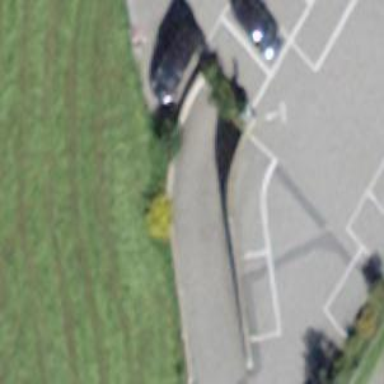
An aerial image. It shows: Parking area.